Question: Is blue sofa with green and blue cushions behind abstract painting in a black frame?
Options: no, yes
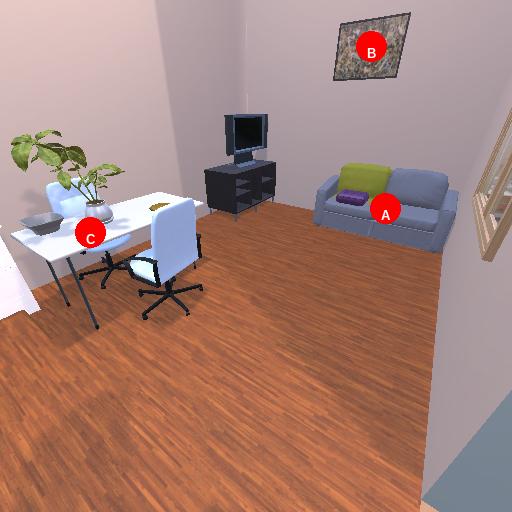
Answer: no